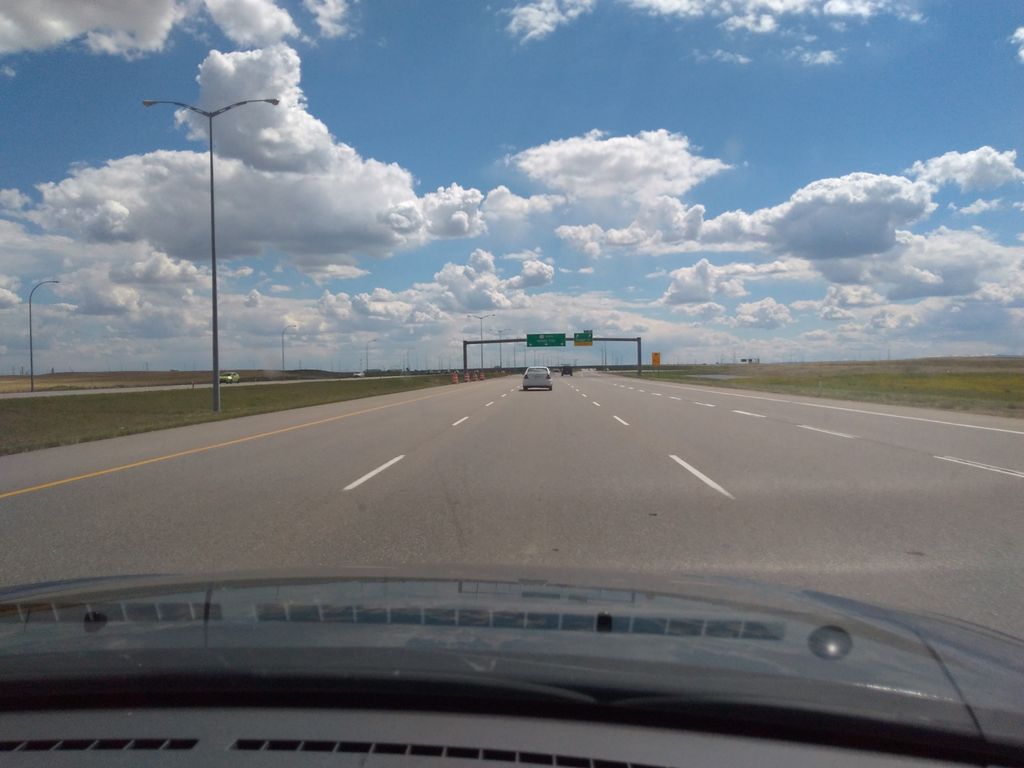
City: calgary